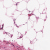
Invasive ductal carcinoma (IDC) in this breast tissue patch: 0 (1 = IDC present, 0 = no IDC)